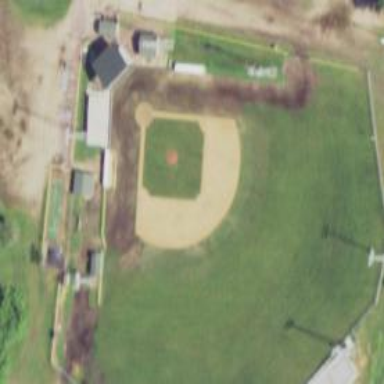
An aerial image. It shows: Baseball pitch for leisure land.